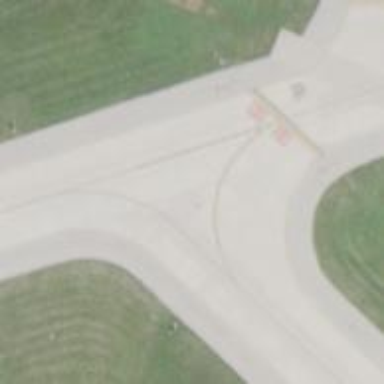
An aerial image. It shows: Image of taxiway at airport.